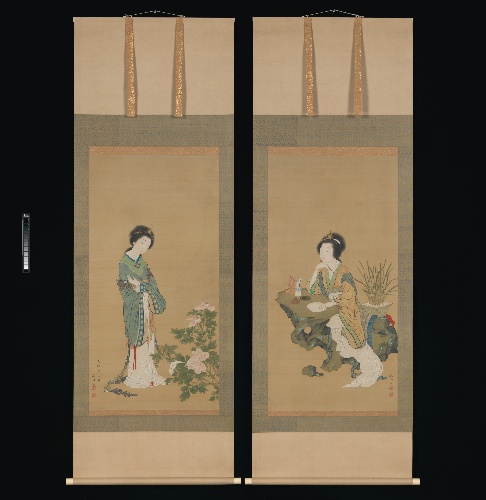
Title: 源琦筆　燕姞・楊貴妃図|Yanji with Orchids and Yang Guifei with Peonies
Artist: Genki (Komai Ki)
Artist bio: Japanese, 1747–1797
Date: 1785
Object type: Pair of hanging scrolls
Classification: Paintings
Medium: Pair of hanging scrolls; ink and color on silk
Culture: Japan
Period: Edo period (1615–1868)
Dimensions: Image (a): 43 3/16 × 21 15/16 in. (109.7 × 55.8 cm)
Overall with mounting (a): 78 7/8 × 27 1/16 in. (200.3 × 68.8 cm)
Overall with knobs (a): 78 7/8 × 29 5/16 in. (200.3 × 74.4 cm)
Image (b): 43 3/16 × 21 15/16 in. (109.7 × 55.7 cm)
Overall with mounting (b): 78 7/8 × 27 1/8 in. (200.3 × 68.9 cm)
Overall with knobs (b): 78 7/8 × 29 5/16 in. (200.3 × 74.5 cm)
Department: Asian Art
Credit line: Mary Griggs Burke Collection, Gift of the Mary and Jackson Burke Foundation, 2015
Accession year: 2015
Repository: Metropolitan Museum of Art, New York, NY
Tags: Women|Orchids|Peonies